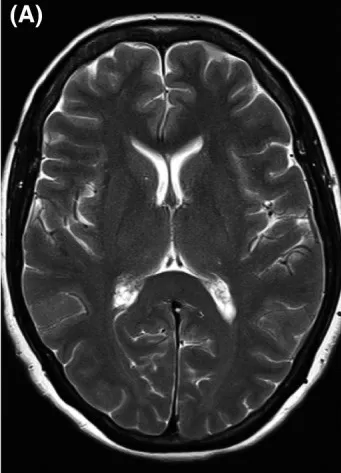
MRI head. Selected axial T2 weighted images of the supratentorial.
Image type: radiology (mri)